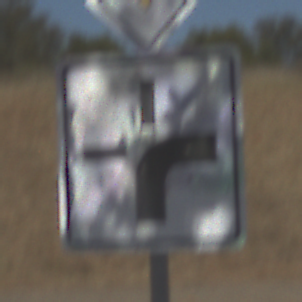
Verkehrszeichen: VerlaufVorfahrtsstrasse3
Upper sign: Vorfahrtsstrasse
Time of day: Midday
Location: Outdoor (RoadRail)
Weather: Clear
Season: Summer
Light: Natural